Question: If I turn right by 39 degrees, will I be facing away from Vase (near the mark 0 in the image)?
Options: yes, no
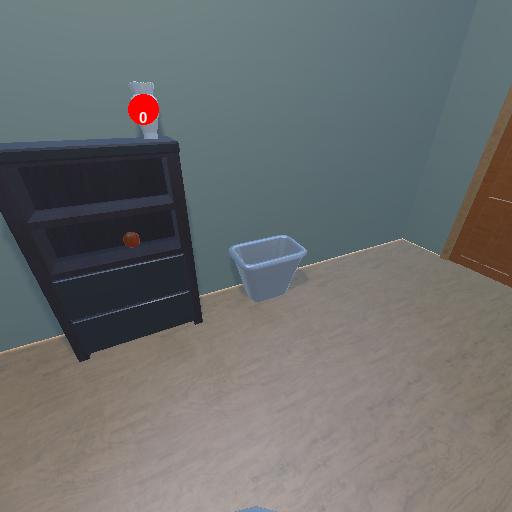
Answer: yes